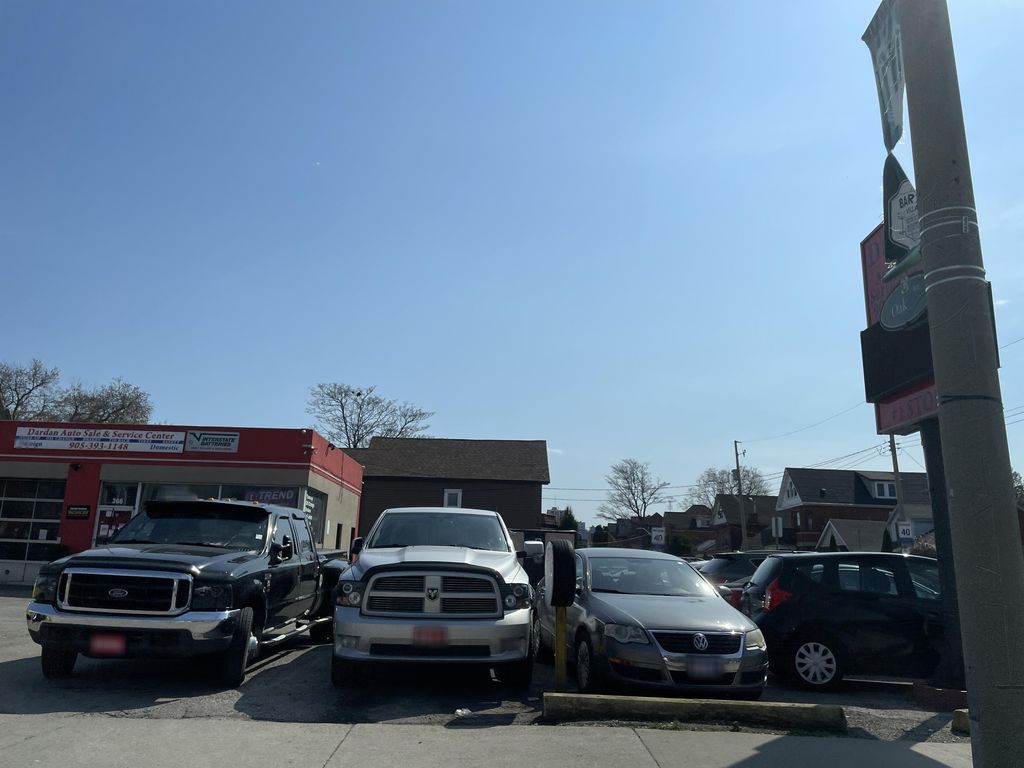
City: hamilton